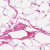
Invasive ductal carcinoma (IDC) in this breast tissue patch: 0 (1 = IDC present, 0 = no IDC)